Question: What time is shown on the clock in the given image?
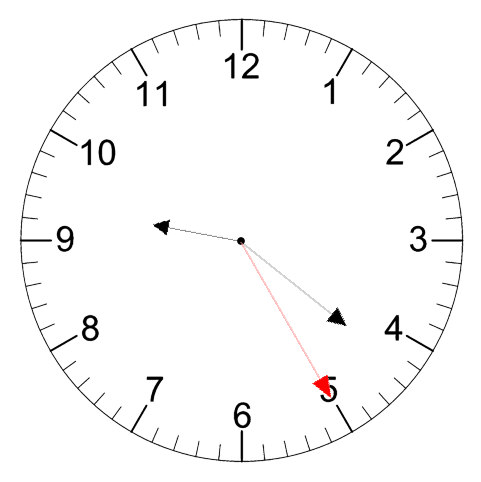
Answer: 09:21:25